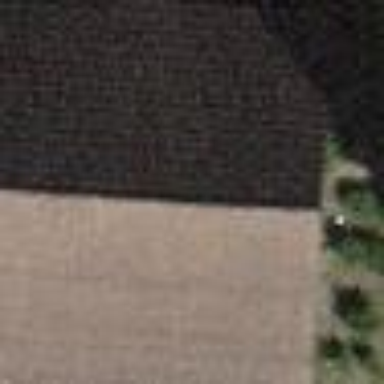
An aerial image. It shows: Shed.